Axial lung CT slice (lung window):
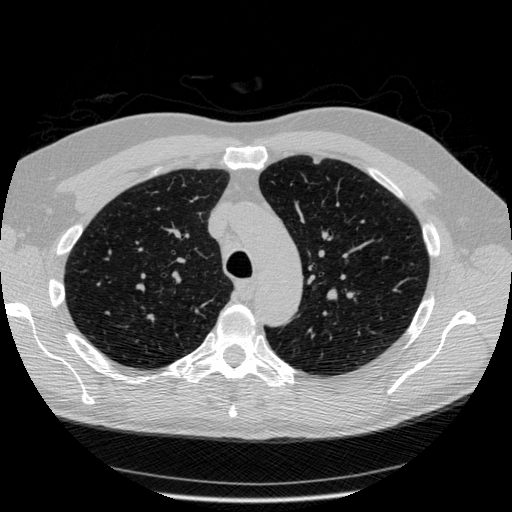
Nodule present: no